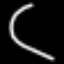
Label: airplane